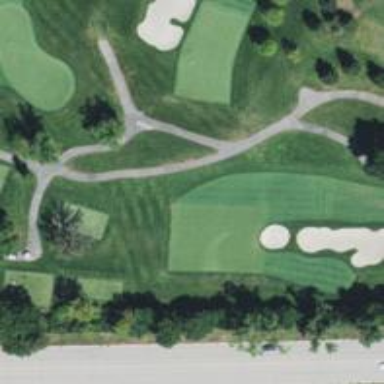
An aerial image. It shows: View of golf hole.